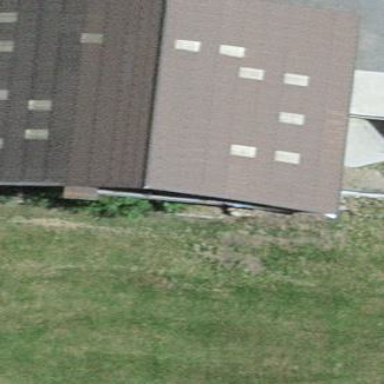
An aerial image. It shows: Barn.